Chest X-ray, PA view. Patient: 31 years old, sex F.
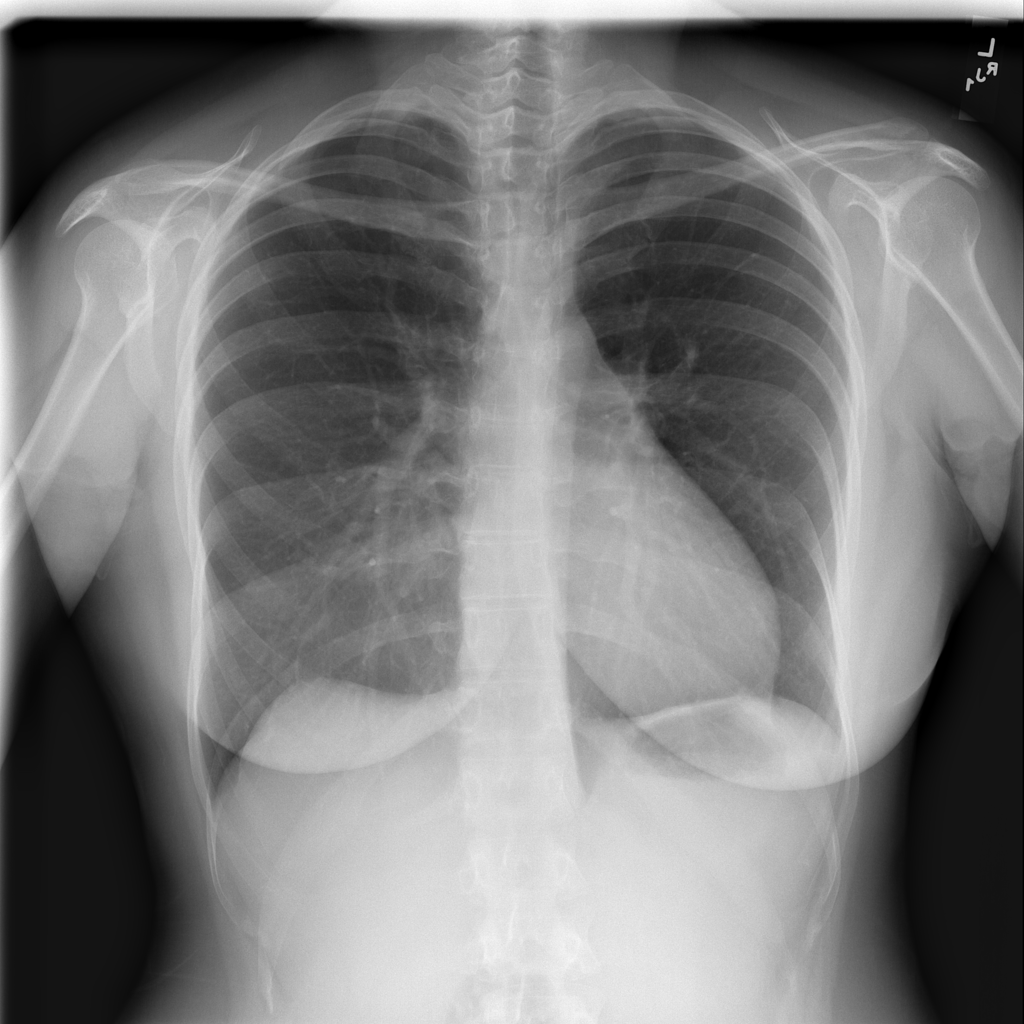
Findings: No Finding